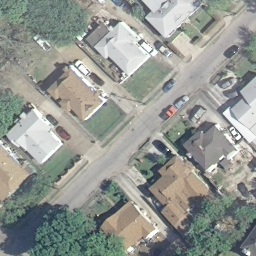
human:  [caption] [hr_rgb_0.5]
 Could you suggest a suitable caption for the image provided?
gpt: Many houses with plants surrounded in the medium residential area .

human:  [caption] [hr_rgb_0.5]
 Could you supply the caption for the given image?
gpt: A medium residential area with some houses surrounded by trees and lawn .

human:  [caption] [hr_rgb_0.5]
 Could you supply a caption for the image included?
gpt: It is a medium residential area .

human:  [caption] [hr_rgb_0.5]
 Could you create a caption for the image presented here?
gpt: A medium residential area with a road goes through this area .

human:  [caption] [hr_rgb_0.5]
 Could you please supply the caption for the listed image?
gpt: This is a medium residential area with a road goes through this area .